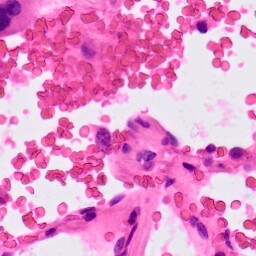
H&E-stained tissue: Lung